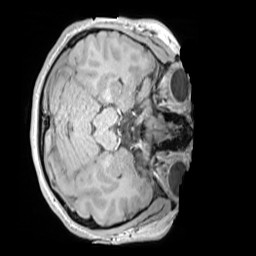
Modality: MP2RAGE
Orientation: axial
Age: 12
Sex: female
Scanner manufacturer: siemens
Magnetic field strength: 3 T
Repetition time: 4 s
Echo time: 0.00303 s